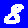
Digit: 8